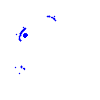
Particle: pion